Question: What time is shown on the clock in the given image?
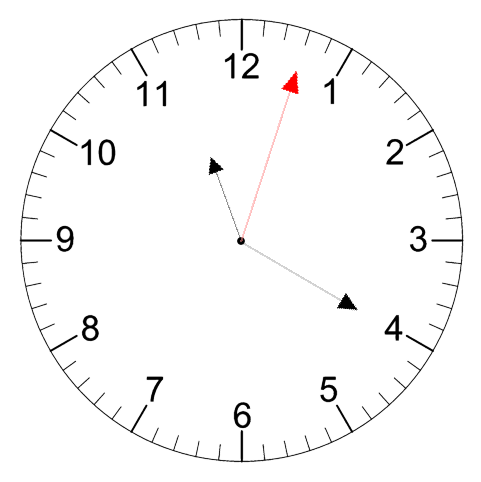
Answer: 11:20:03